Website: walmart
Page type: address-validator
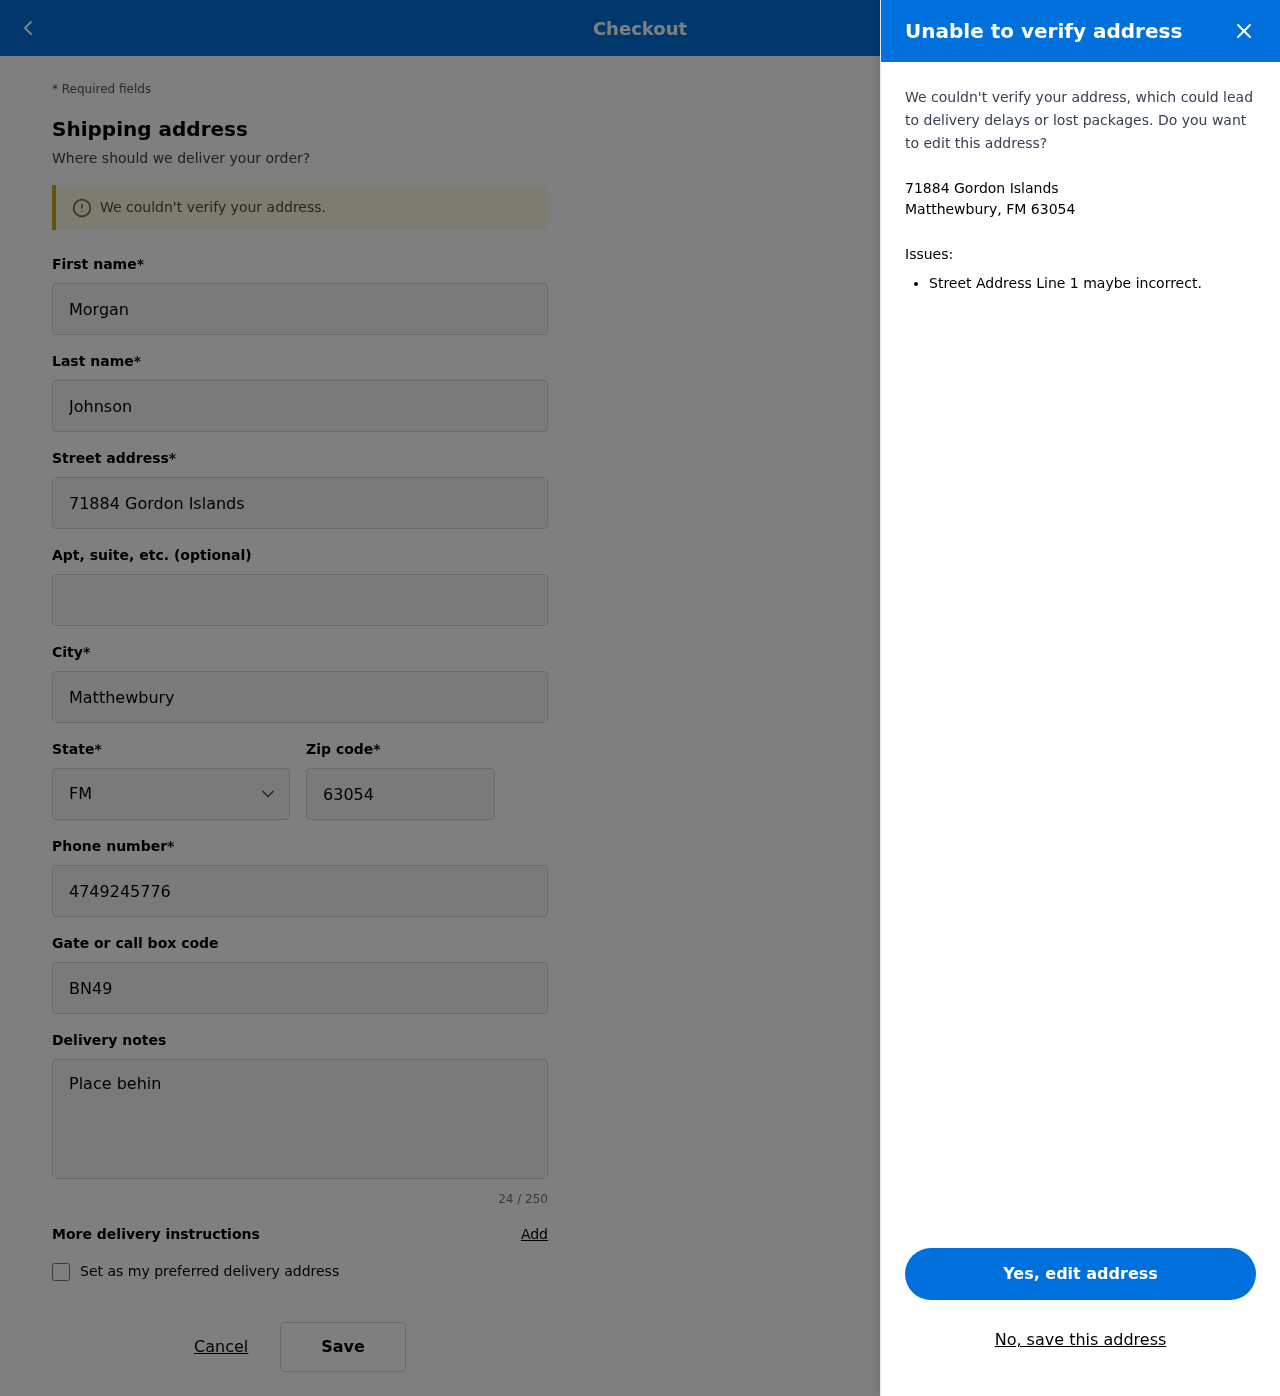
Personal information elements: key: PII_CITY_STATE_ZIP
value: Matthewbury, FM 63054
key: PII_DELIVERY_INSTRUCTIONS
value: Place behind screen door
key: PII_STATE_ABBR
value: FM
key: PII_STREET
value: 71884 Gordon Islands
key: PII_FIRSTNAME
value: Morgan
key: PII_LASTNAME
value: Johnson
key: PII_CITY
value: Matthewbury
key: PII_POSTCODE
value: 63054
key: PII_PHONE
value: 4749245776
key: PII_SECURITY_CODE
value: BN49